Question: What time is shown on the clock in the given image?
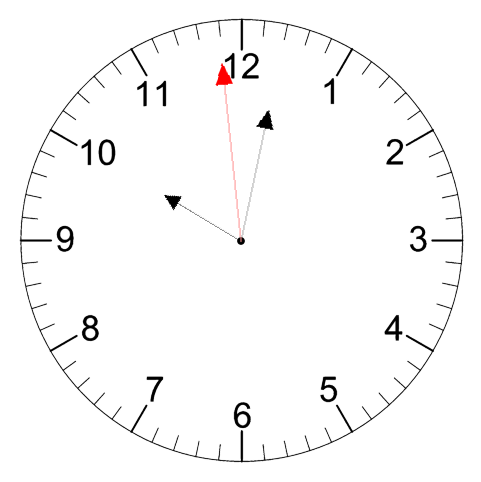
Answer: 10:01:59